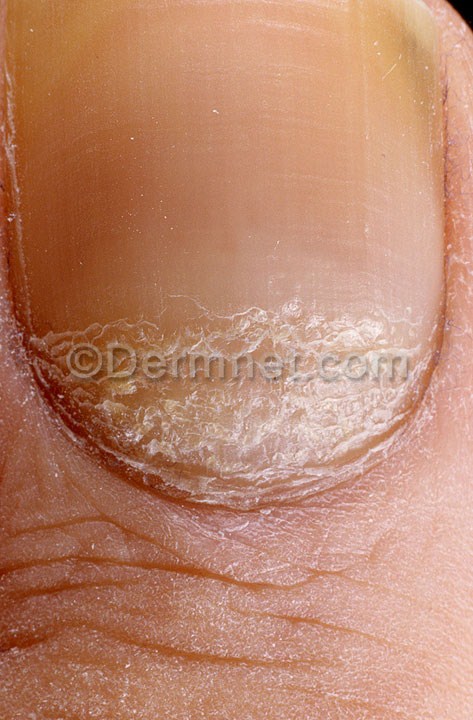
Disease: Nail Fungus and other Nail Disease